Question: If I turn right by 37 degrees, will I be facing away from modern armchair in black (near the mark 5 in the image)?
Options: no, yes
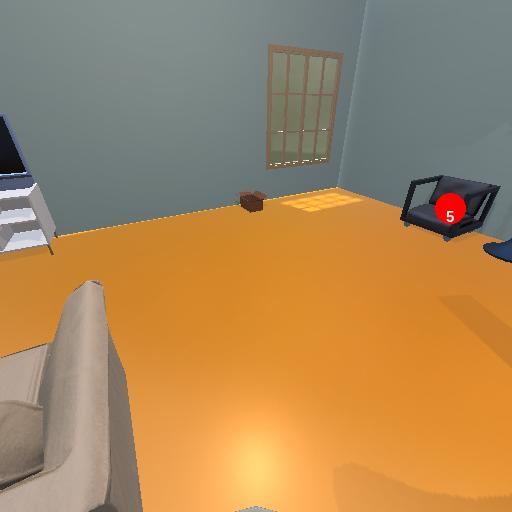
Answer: no